Here is the time-frequency representation (spectrogram) of a rolling-element bearing's vibration measurement. Determine the bearing's health state. Answer with exactly one of: normal, inner_race, outer_race, ball.
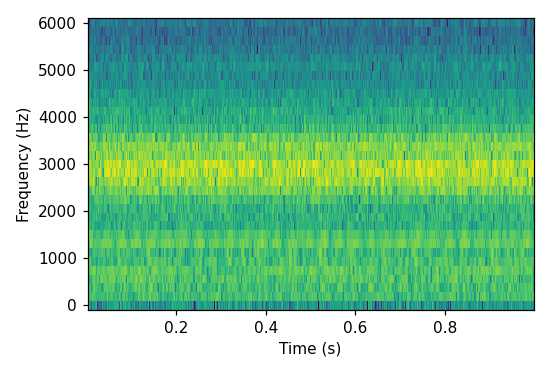
Answer: outer_race